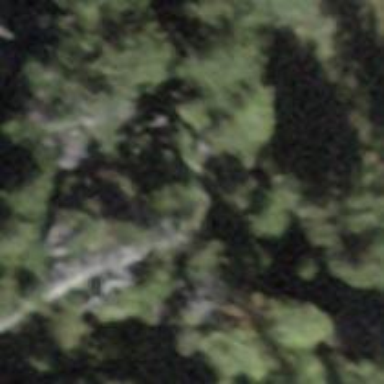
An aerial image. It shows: Cliff in nature.